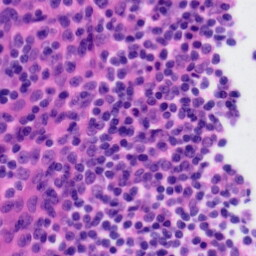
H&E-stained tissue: Tonsil